Question: I have a login view, like this:
'''
<?php
echo $this->Form->create('User');
echo $this->Form->input('username',array('required' => true));
echo $this->Form->input('password');
echo $this->Form->end(__('Login'));
?>
'''
The problem is password shows with a * and bolded as a required field, but the username doesnt, because there are some situations where the username is blank.
The docs say you can pass the required field in the array options but dont give an example of how to
do this. I tried above and that didnt work. Any ideas?

thanks
Joel
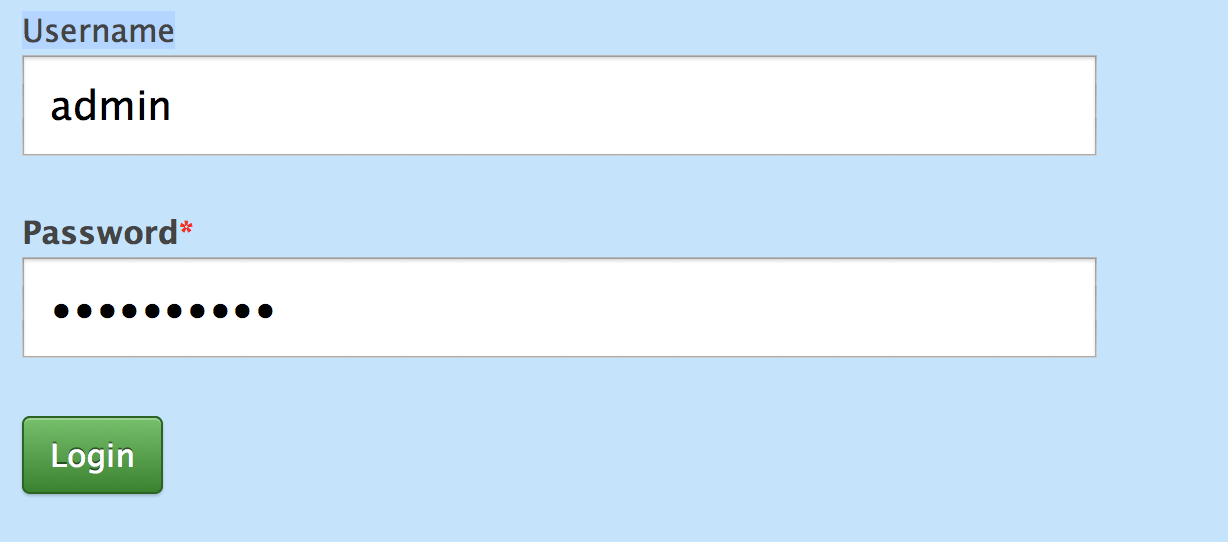
Answer: <URL>, this appears to be the solution.
'''
$this->Form->input('username', array('div' => array('class' => 'input text required')));
'''
And that does give you the same div classes any other required field has. When I tested it, however, the issue was that the label wasn't showing the bold-and-* look (which to me is the whole point), so add a tiny modification.
'''
$this->Form->input('username', array('label'=>array('class'=>'required'),
'div' => array('class' => 'input text required')));
'''
And that should do the trick. Even just the label parameter will be enough , but do add the div parameter in case any error needs to be displayed.